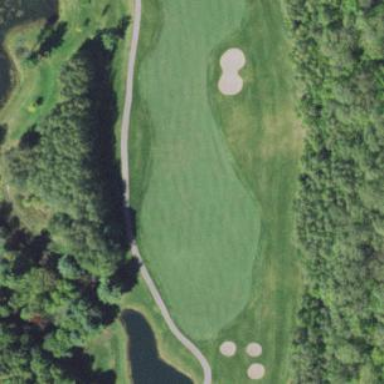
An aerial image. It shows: Scenic view of water hazard on golf course. The natural water feature adds beauty to the landscape.